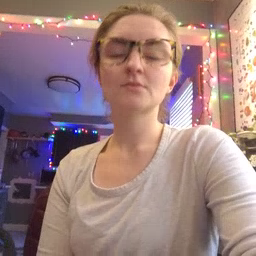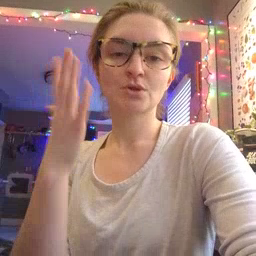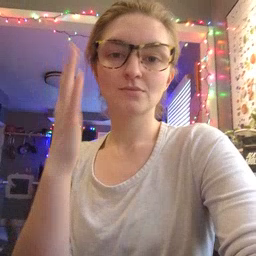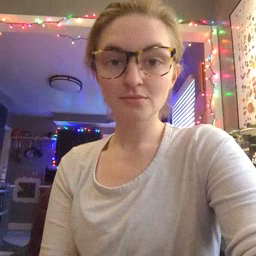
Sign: tree